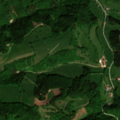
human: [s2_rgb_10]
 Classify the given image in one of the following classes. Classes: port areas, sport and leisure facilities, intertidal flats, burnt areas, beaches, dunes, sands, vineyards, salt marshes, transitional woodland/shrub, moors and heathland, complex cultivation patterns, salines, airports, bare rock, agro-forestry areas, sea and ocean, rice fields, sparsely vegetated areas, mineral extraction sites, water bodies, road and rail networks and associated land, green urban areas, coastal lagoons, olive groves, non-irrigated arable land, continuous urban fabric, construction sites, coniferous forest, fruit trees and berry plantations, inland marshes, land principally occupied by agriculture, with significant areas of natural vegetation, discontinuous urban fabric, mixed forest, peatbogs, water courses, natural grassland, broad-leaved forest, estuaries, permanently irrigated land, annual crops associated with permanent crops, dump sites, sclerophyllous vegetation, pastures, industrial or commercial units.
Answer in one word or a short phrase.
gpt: pastures, mixed forest